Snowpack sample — Buffalo Mountain, Silverthorne, Colorado, USA (1/25/25, 10:11 AM MST)
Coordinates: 39.6222, -106.1139
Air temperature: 22 °F
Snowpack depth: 110 cm
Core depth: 40 cm
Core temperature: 46.4 °F
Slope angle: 12°, slope face: 102°
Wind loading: high
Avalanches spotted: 0
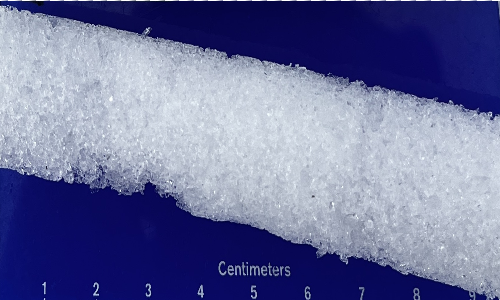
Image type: core
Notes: No avalanches nearby, collected on the outskirts of a fire break 15 meters from the treeline, on way to Buffalo and Red Mountain